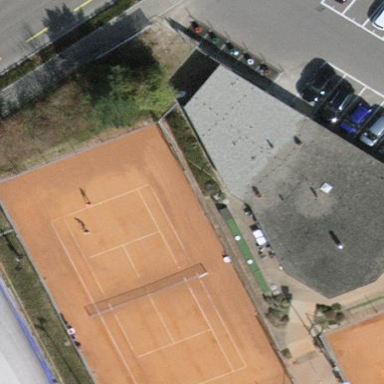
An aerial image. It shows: Tennis court on pitch designated for leisure land.